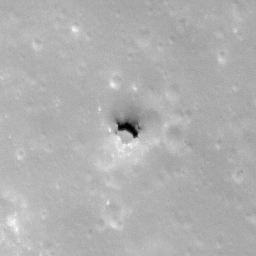
Pit: Copernicus 1
Host crater: Copernicus
Host type: impact_melt
Lunar coordinates: latitude 9.928, longitude 340.746